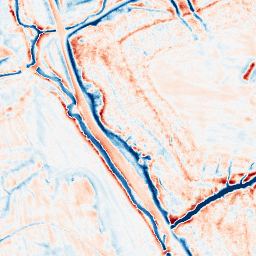
Category: edge_preserving
Decomposition family: guided
Decomposition parameters: radius: 4
eps: 0.01
Upsampling method: quintic
Upsampling parameters: scale: 8
Upsampling scale: 8